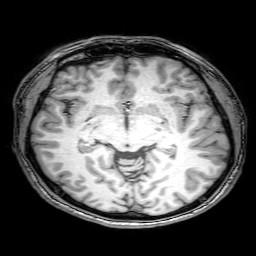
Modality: T1w
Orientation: coronal